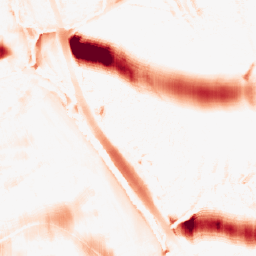
Category: morphological
Decomposition family: morphological_ellipse
Decomposition parameters: operation: opening
width: 50
height: 20
Upsampling method: nearest
Upsampling parameters: scale: 2
Upsampling scale: 2